Question: I am using Google map with directions service on transit mode and trying to add some link below the step displayed within textual display of directions.
When the step's mode is 'WALKING' and it's duration is > 100 seconds, the link will be added at the bottom of it's '<td>' container.
I am trying to avoid handling the rendering of text based direction myself and would like to use 'setPanel()' method of 'DirectionsRenderer'.
For an Example, see the screenshot:

I tried to modify the step by looping through the response received via DirectionService, and the only thing I am able to do is modify the text.
I also thought of manipulating DOM but got confused on how to select it based on current structure.
Here is a link to JSFiddle if anyone want to play around it: <URL>
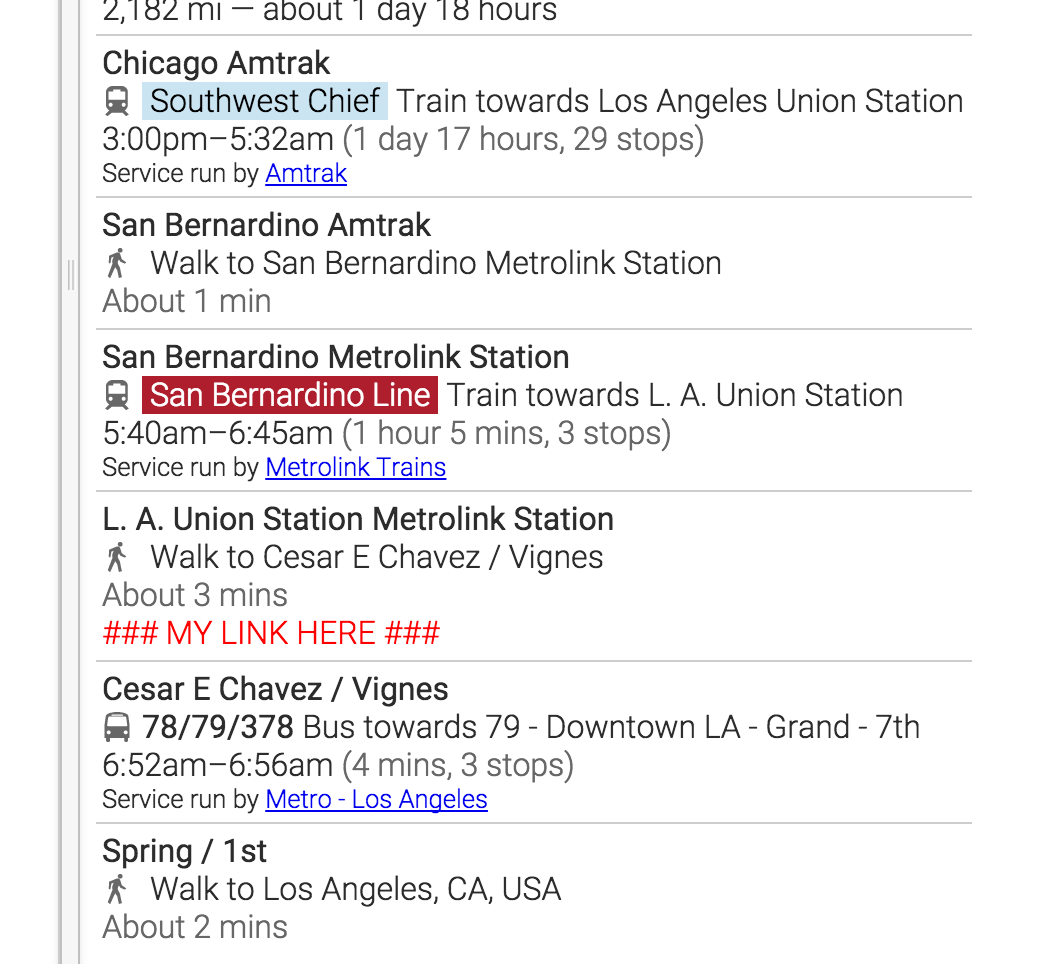
Answer: A possible approach:
The panel isn't populated yet when you iterate over the steps, so you can't access the related cells via the DOM. Store the desired link somewhere so that you have a relation between the link and the step-index.
After rendering the directions add the links to the desired cells:
'''
var directionsDisplay = new google.maps.DirectionsRenderer();
var directionsService = new google.maps.DirectionsService();
directionsDisplay.setPanel(document.getElementById('directions-panel'));
var directionRequest = {
origin: 'Chicago',
destination: 'Los Angeles',
travelMode: google.maps.TravelMode.TRANSIT
};
directionsService.route(directionRequest, function (response, status) {
if (status == google.maps.DirectionsStatus.OK) {
var tmp = {}
var legs = response.routes[0].legs;
for (i = 0; i < legs.length; i++) {
var steps = legs[i].steps;
for (j = 0; j < steps.length; j++) {
if (steps[j].travel_mode == 'WALKING' && steps[j].duration.value > 100) {
tmp[j] =document.createElement('a');
tmp[j].appendChild(document.createTextNode('text for a custom link'));
tmp[j].setAttribute('href','#something')
steps[j].instructions = '## - ' + steps[j].instructions;
// this is the step on which I want to add link
// the link will be at the bottom within this step's <td> container
}
}
}
directionsDisplay.setDirections(response);
//as it seems we need a short delay before the cells are accessible
setTimeout(function () {
var rows=document.querySelectorAll('#directions-panel table.adp-directions>tbody>tr[jsselect="steps"]');
for(var k in tmp){
rows.item(k).firstChild.appendChild(tmp[k]);
rows.item(k).firstChild.style.background='tomato';
}
},10);
}
});
'''
'''
<script src="https://maps.googleapis.com/maps/api/js?v=3"></script>
<div id="directions-panel"></div>
'''
Note: I haven't tested it much, it may be that you must modify the way to access the cells e.g. when waypoints will be used. There's also no guarantee that it will work in the future, because the markup for the panel isn't documented, so it must not be stable.